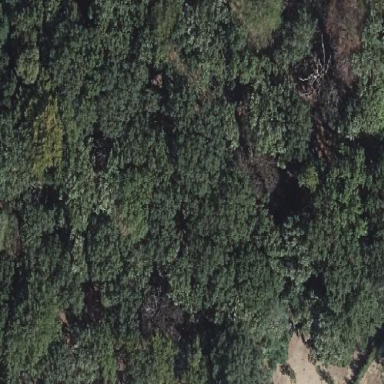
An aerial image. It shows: Enclosure in the zoo.